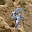
Label: 9